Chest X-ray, AP view. Patient: 21 years old, sex F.
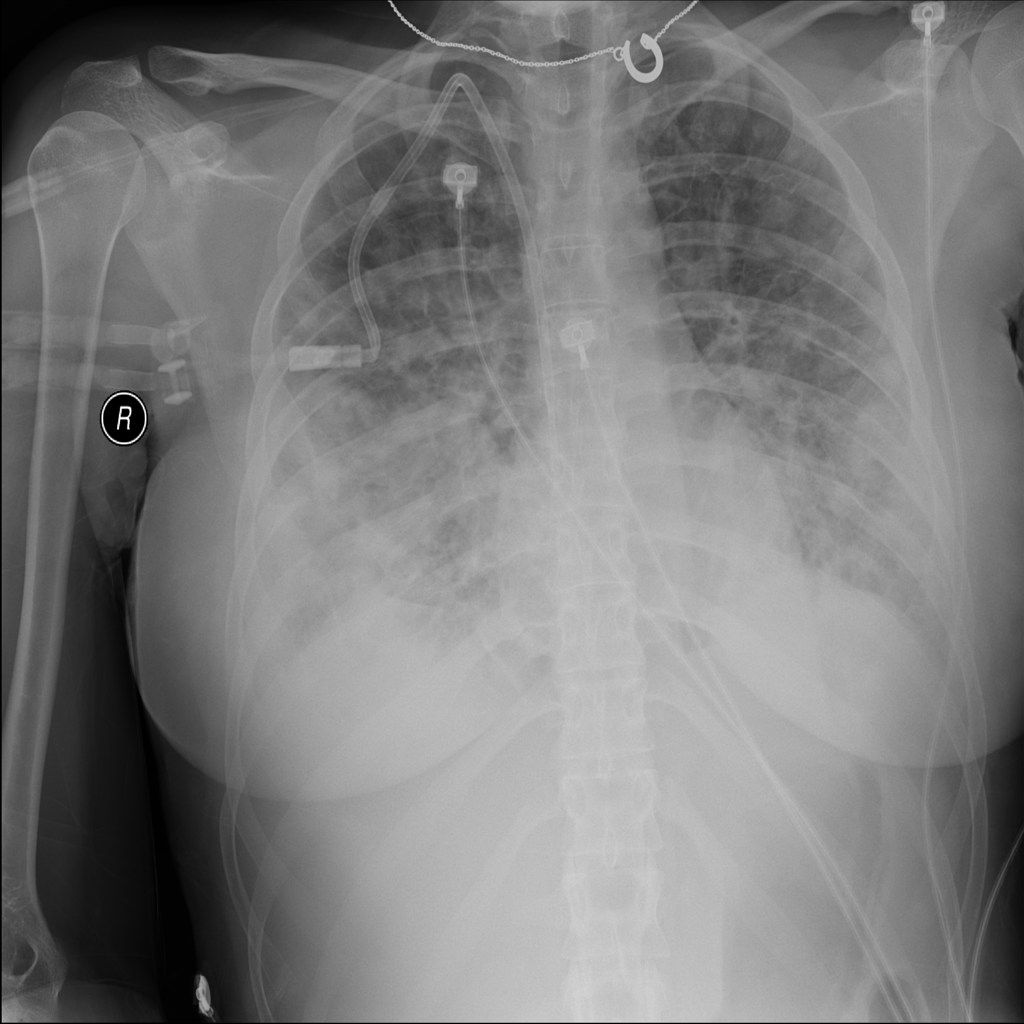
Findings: Edema, Effusion